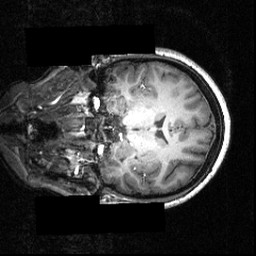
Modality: T1w
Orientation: coronal
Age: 16
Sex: female
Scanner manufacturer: siemens
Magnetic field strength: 3.951 T
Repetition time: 1.5 s
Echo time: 0.00335 s